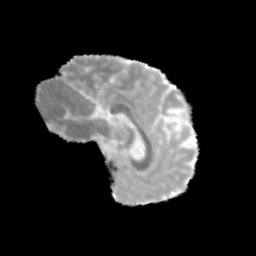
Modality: MD
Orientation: sagittal
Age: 10
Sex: male
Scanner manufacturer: siemens
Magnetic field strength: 3 T
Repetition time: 3.8 s
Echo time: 0.07 s